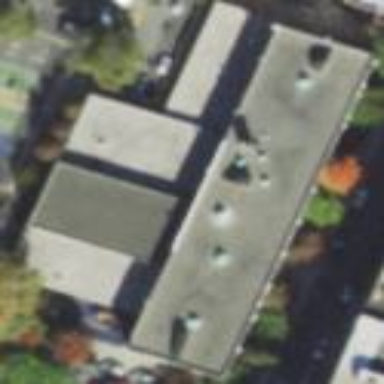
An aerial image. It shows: School building.